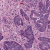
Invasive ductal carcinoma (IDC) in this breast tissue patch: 1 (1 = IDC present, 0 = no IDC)